Interaction volume radius: 10 \u00c5
Interaction volume height: 30 \u00c5
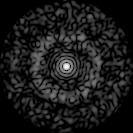
Disorder parameter: 0.8272